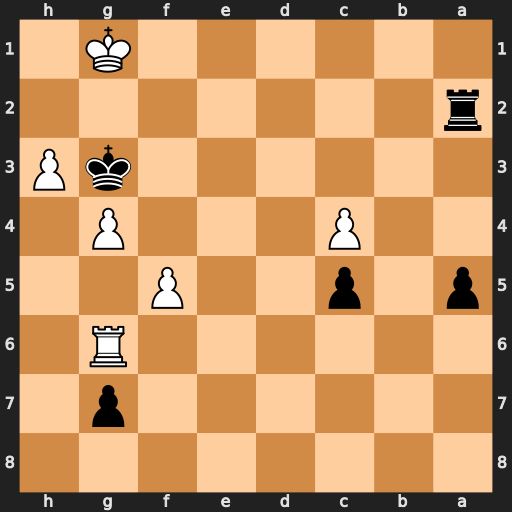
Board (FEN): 8/6p1/6R1/p1p2P2/2P3P1/6kP/r7/6K1
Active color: b
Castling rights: -
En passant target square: -
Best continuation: Ra1#